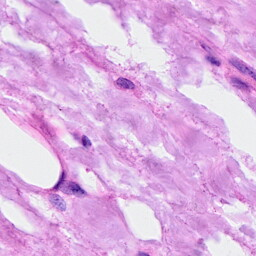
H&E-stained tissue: Breast